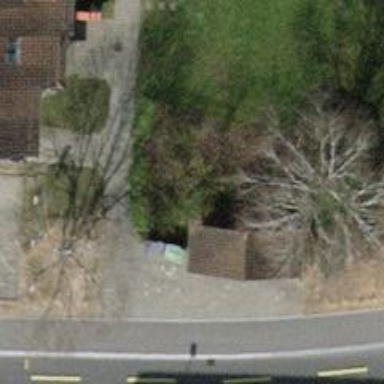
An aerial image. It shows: Black bench.